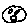
Label: moon